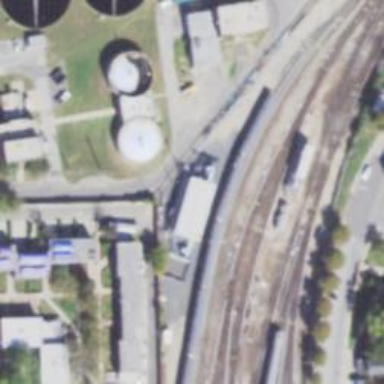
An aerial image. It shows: Electrified rail yard in service.